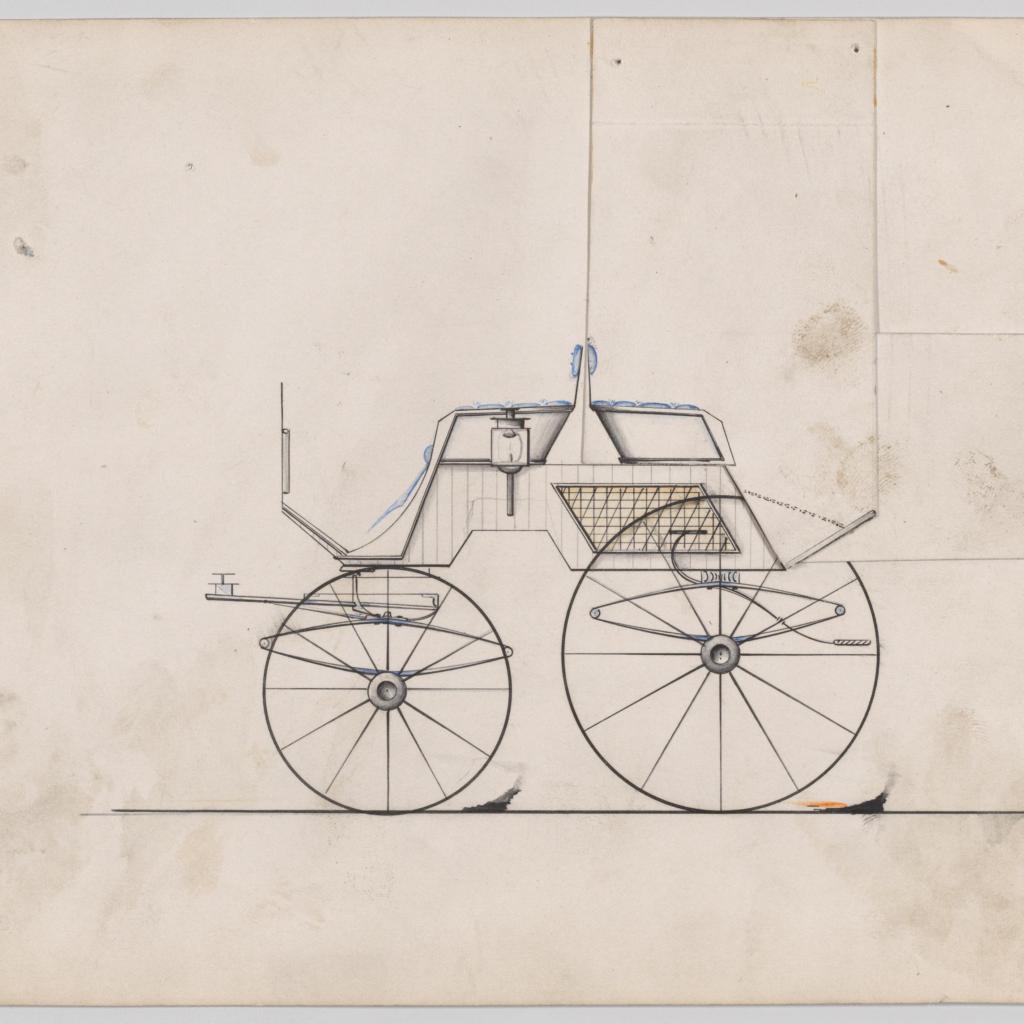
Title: Design for 4 seat Phaeton, no top, no. 3051a
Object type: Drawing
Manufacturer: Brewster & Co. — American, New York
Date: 1874
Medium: Pen and black ink, watercolor and gouache
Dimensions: Sheet: 6 3/16 x 8 7/8 in. (15.7 x 22.5 cm)
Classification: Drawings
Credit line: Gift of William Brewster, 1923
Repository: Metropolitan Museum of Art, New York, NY